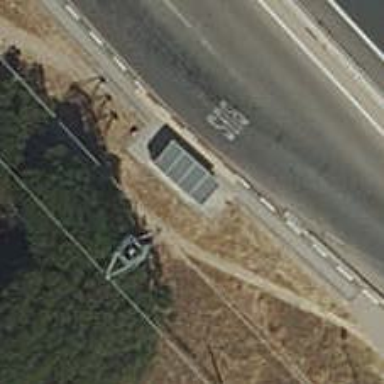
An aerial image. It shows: Bus stop with platform for public transport.